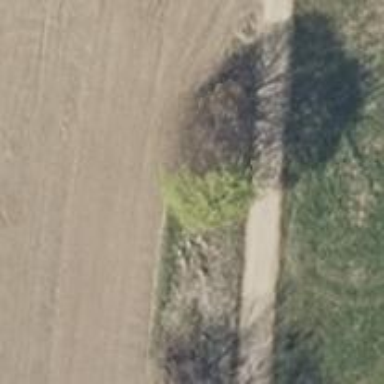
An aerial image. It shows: Deciduous broadleaved tree.